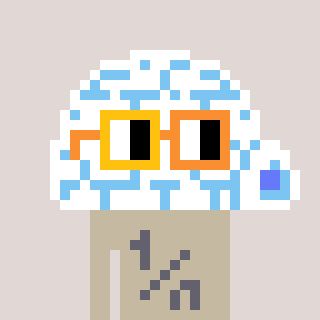
a pixel art character with square yellow and orange glasses, a igloo-shaped head and a bege-colored body on a warm background